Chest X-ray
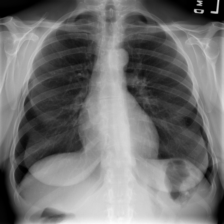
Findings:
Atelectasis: negative
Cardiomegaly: negative
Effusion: negative
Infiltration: positive
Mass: negative
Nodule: negative
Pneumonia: negative
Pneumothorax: negative
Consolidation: negative
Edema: negative
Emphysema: negative
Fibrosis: negative
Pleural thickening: negative
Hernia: negative